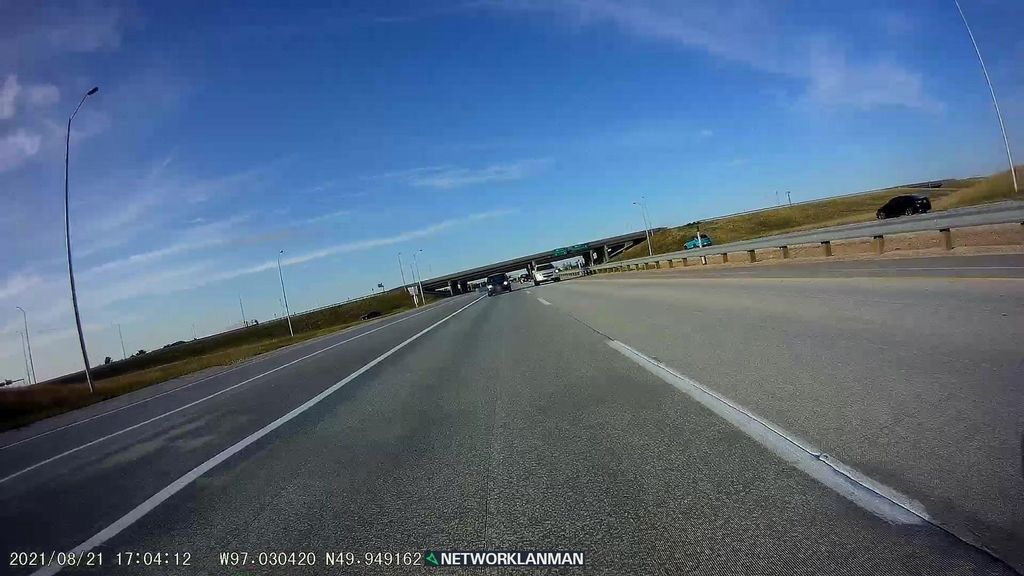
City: winnipeg